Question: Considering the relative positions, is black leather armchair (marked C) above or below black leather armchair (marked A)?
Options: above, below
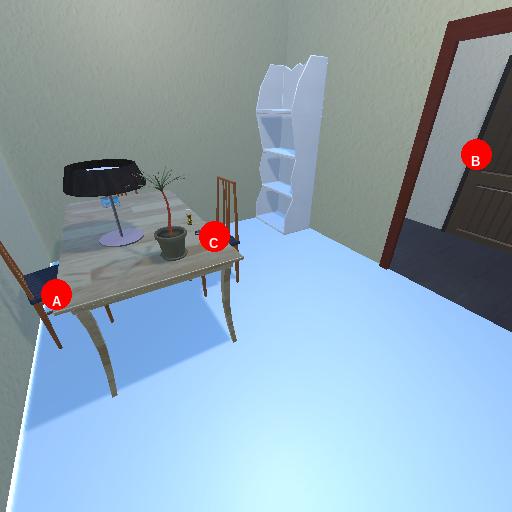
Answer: above